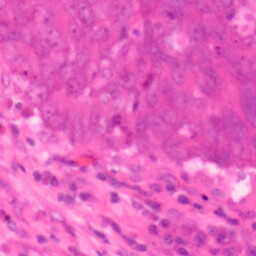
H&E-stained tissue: Colon